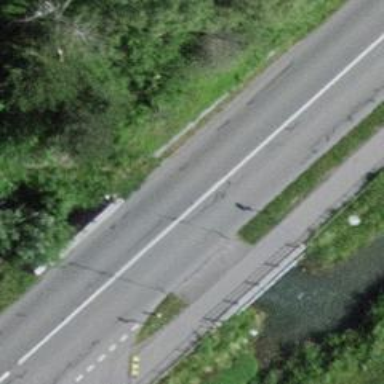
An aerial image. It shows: Primary highway bridge with asphalt surface.